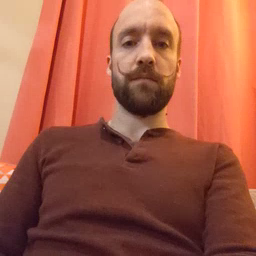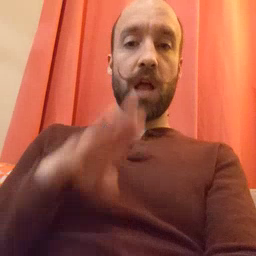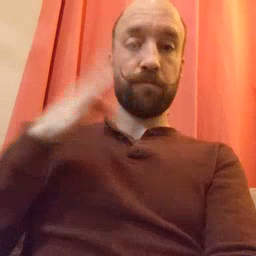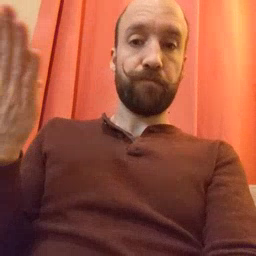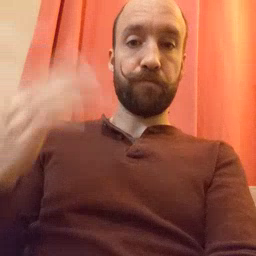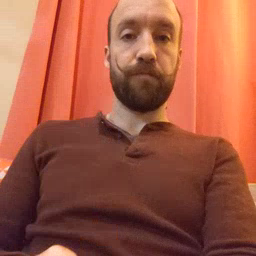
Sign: open